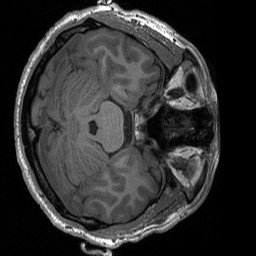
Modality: T1w
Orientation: axial
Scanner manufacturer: siemens
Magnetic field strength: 3 T
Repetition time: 1.76 s
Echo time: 0.0022 s